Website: bh-photo
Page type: account-selection
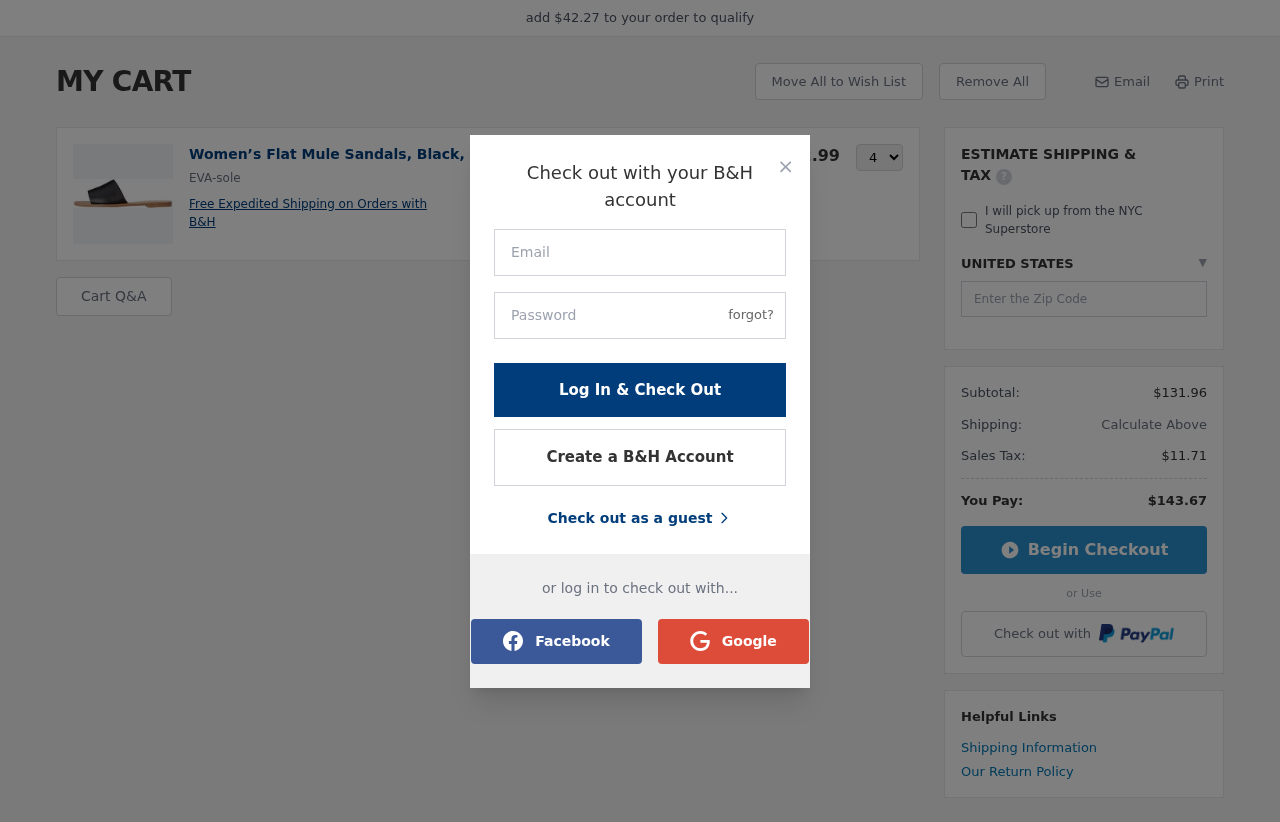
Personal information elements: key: PII_COUNTRY
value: UNITED STATES
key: PII_LOGIN_USERNAME
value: dtaylor44
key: PII_POSTCODE
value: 23600
Product elements: key: PRODUCT1_DESC
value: EVA-sole
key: PRODUCT1_NAME
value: Women’s Flat Mule Sandals, Black, 8 UK
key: PRODUCT1_PRICE
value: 32.99
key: PRODUCT1_QUANTITY
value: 4
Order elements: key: ORDER_SUBTOTAL
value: $131.96
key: ORDER_TAX
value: $11.71
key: ORDER_TOTAL
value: $143.67
Other elements: key: AMOUNT_TO_QUALIFY
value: $42.27